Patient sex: M
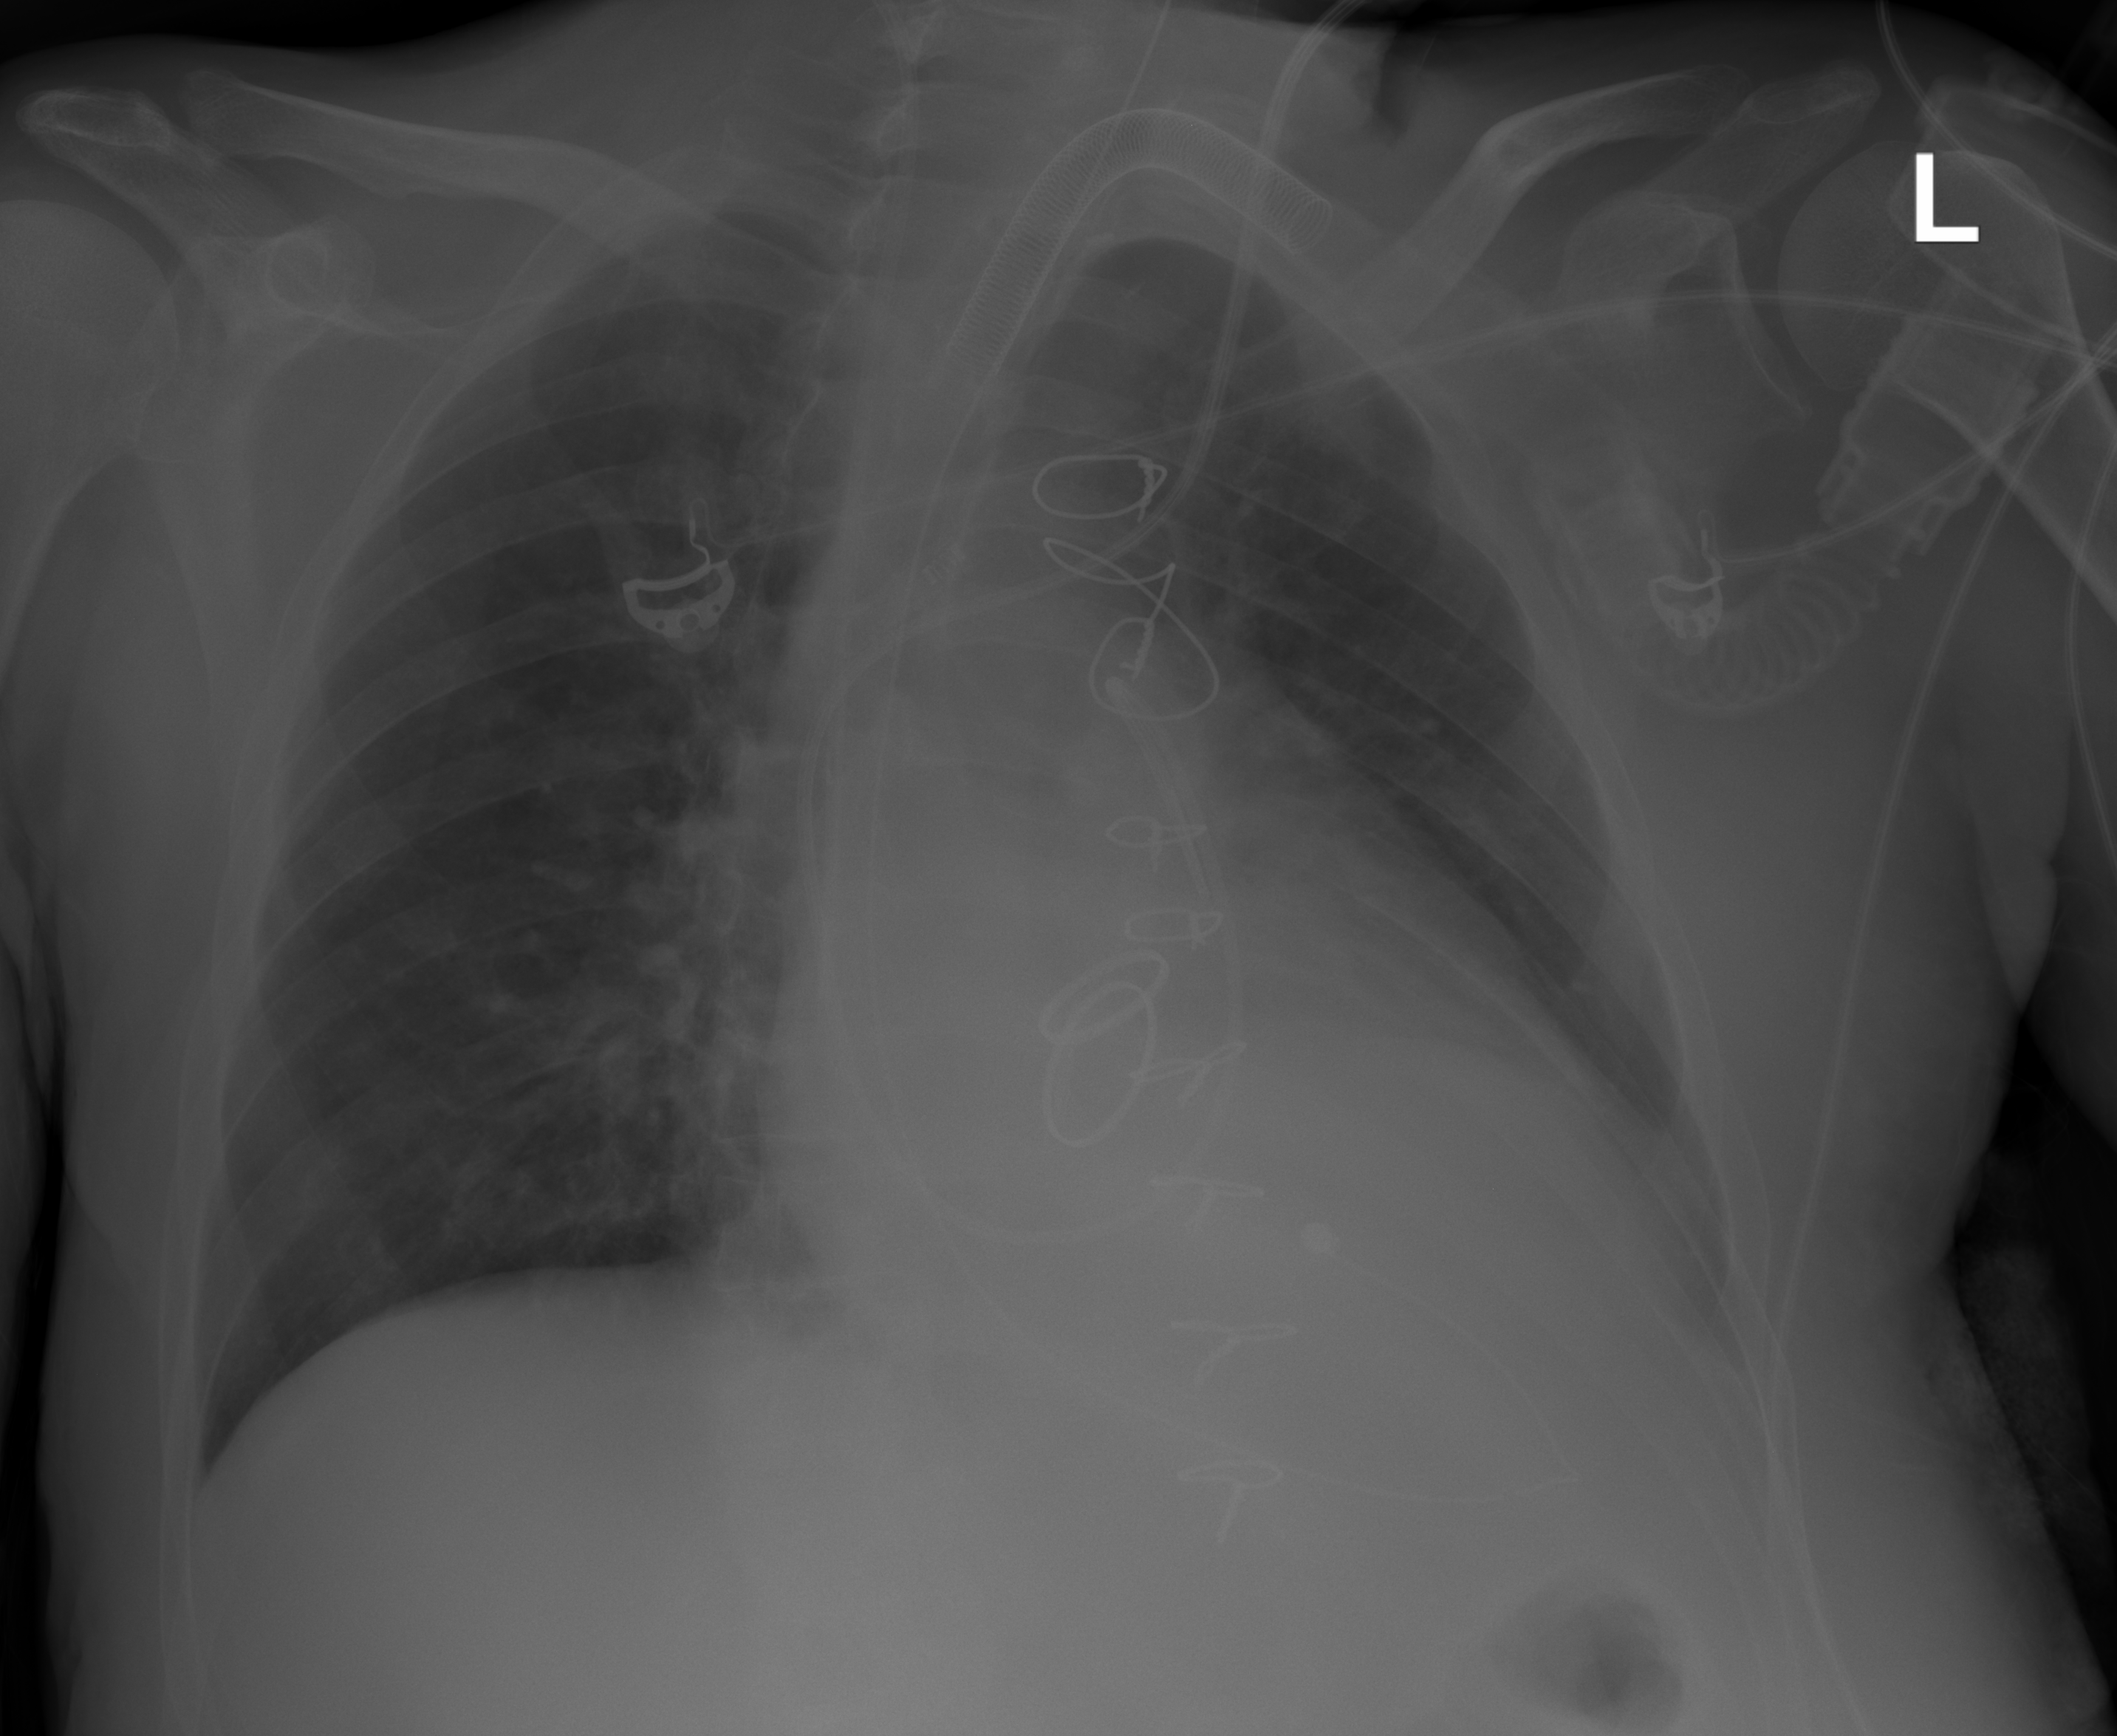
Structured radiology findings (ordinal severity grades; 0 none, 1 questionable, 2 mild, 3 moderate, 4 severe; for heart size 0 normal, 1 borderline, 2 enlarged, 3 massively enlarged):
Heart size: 1
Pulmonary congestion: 0
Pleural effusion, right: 0
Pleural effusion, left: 2
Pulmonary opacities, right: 0
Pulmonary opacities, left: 0
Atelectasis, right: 0
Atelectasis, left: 2